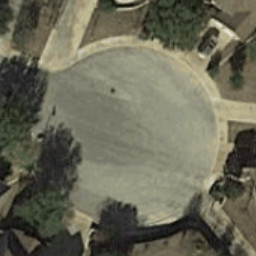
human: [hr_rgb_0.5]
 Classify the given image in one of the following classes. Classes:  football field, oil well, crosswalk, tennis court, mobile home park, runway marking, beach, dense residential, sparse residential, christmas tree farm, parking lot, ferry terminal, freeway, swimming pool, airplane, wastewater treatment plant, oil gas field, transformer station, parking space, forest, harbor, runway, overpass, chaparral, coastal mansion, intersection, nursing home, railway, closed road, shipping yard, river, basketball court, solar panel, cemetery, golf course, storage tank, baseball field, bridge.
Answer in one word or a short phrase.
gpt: closed road